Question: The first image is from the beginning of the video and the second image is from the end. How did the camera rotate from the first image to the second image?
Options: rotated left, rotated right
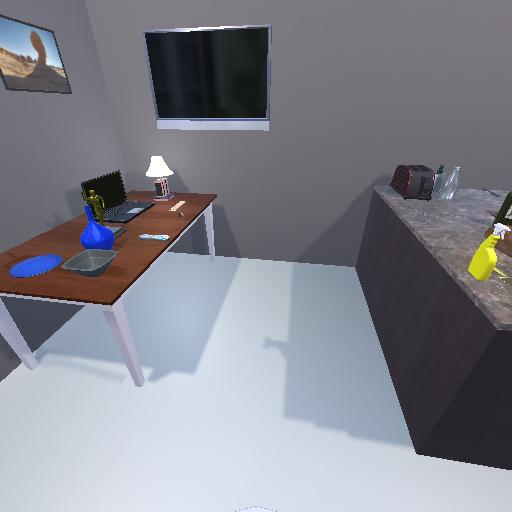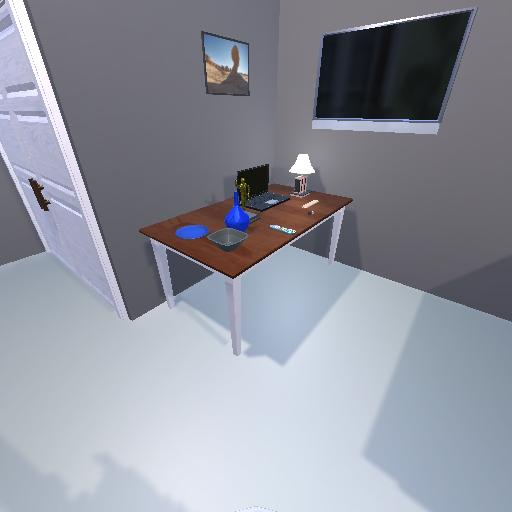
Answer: rotated left